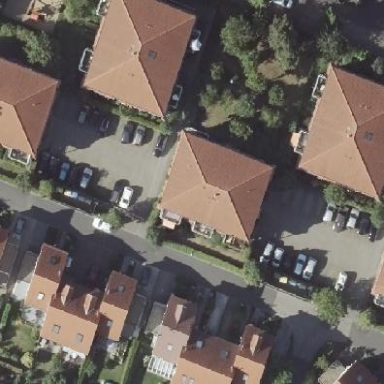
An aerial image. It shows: Beautiful apartment building with mansard roof.